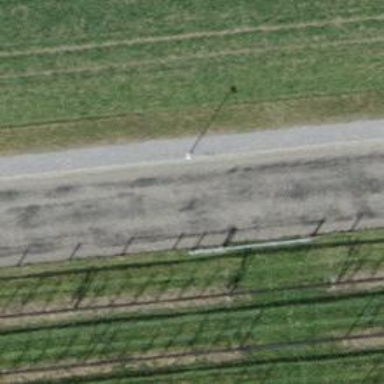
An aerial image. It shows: Unclassified asphalt road with sidewalk on the left side.